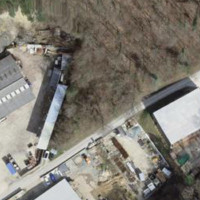
EUNIS habitat code: 41
Species observed at this site:
Prunus spinosa